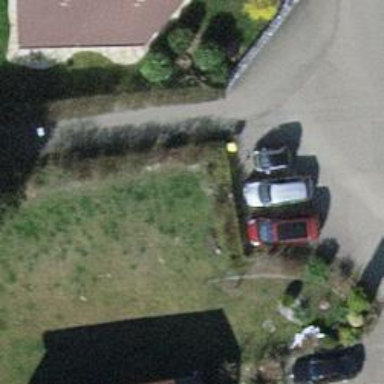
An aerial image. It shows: Post box is visible.